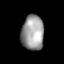
Tissue: lung
Cell type: Endothelial cells
Senescence score: 0.6487
Nuclear area (px): 771
Mean DAPI intensity: 156.169